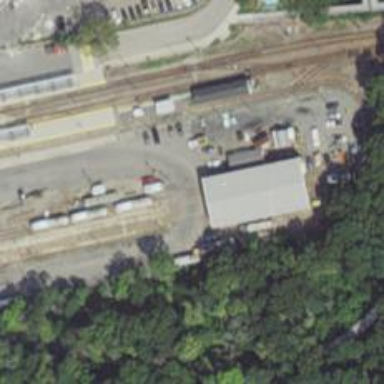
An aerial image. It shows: Light rail yard with electrified contact lines.